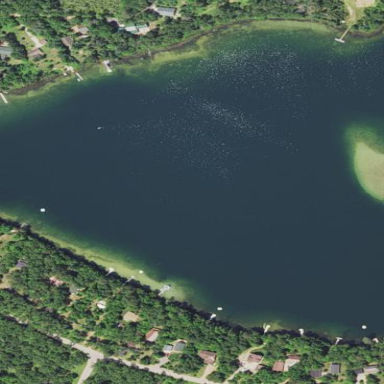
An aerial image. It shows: Beautiful lake surrounded by nature.